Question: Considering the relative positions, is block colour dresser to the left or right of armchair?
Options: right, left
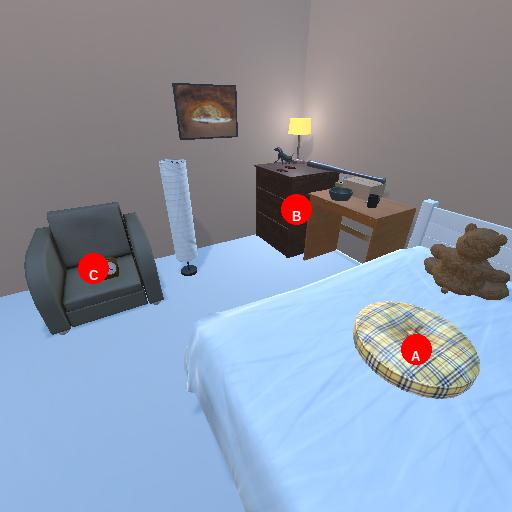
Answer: right